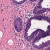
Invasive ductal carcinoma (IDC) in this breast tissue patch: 0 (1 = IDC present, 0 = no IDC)